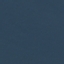
Label: SeaLake